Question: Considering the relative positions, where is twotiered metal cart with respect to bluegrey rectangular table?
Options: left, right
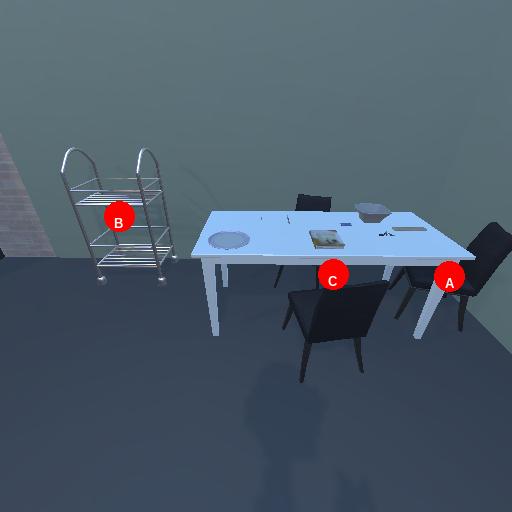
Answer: left